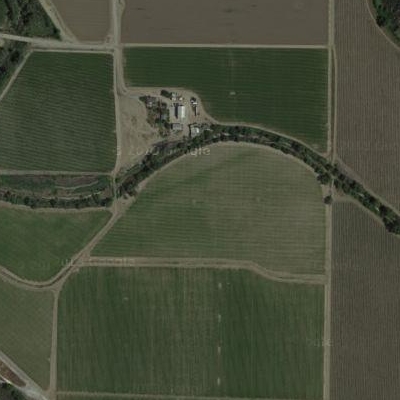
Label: bField